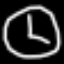
Label: clock